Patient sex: M
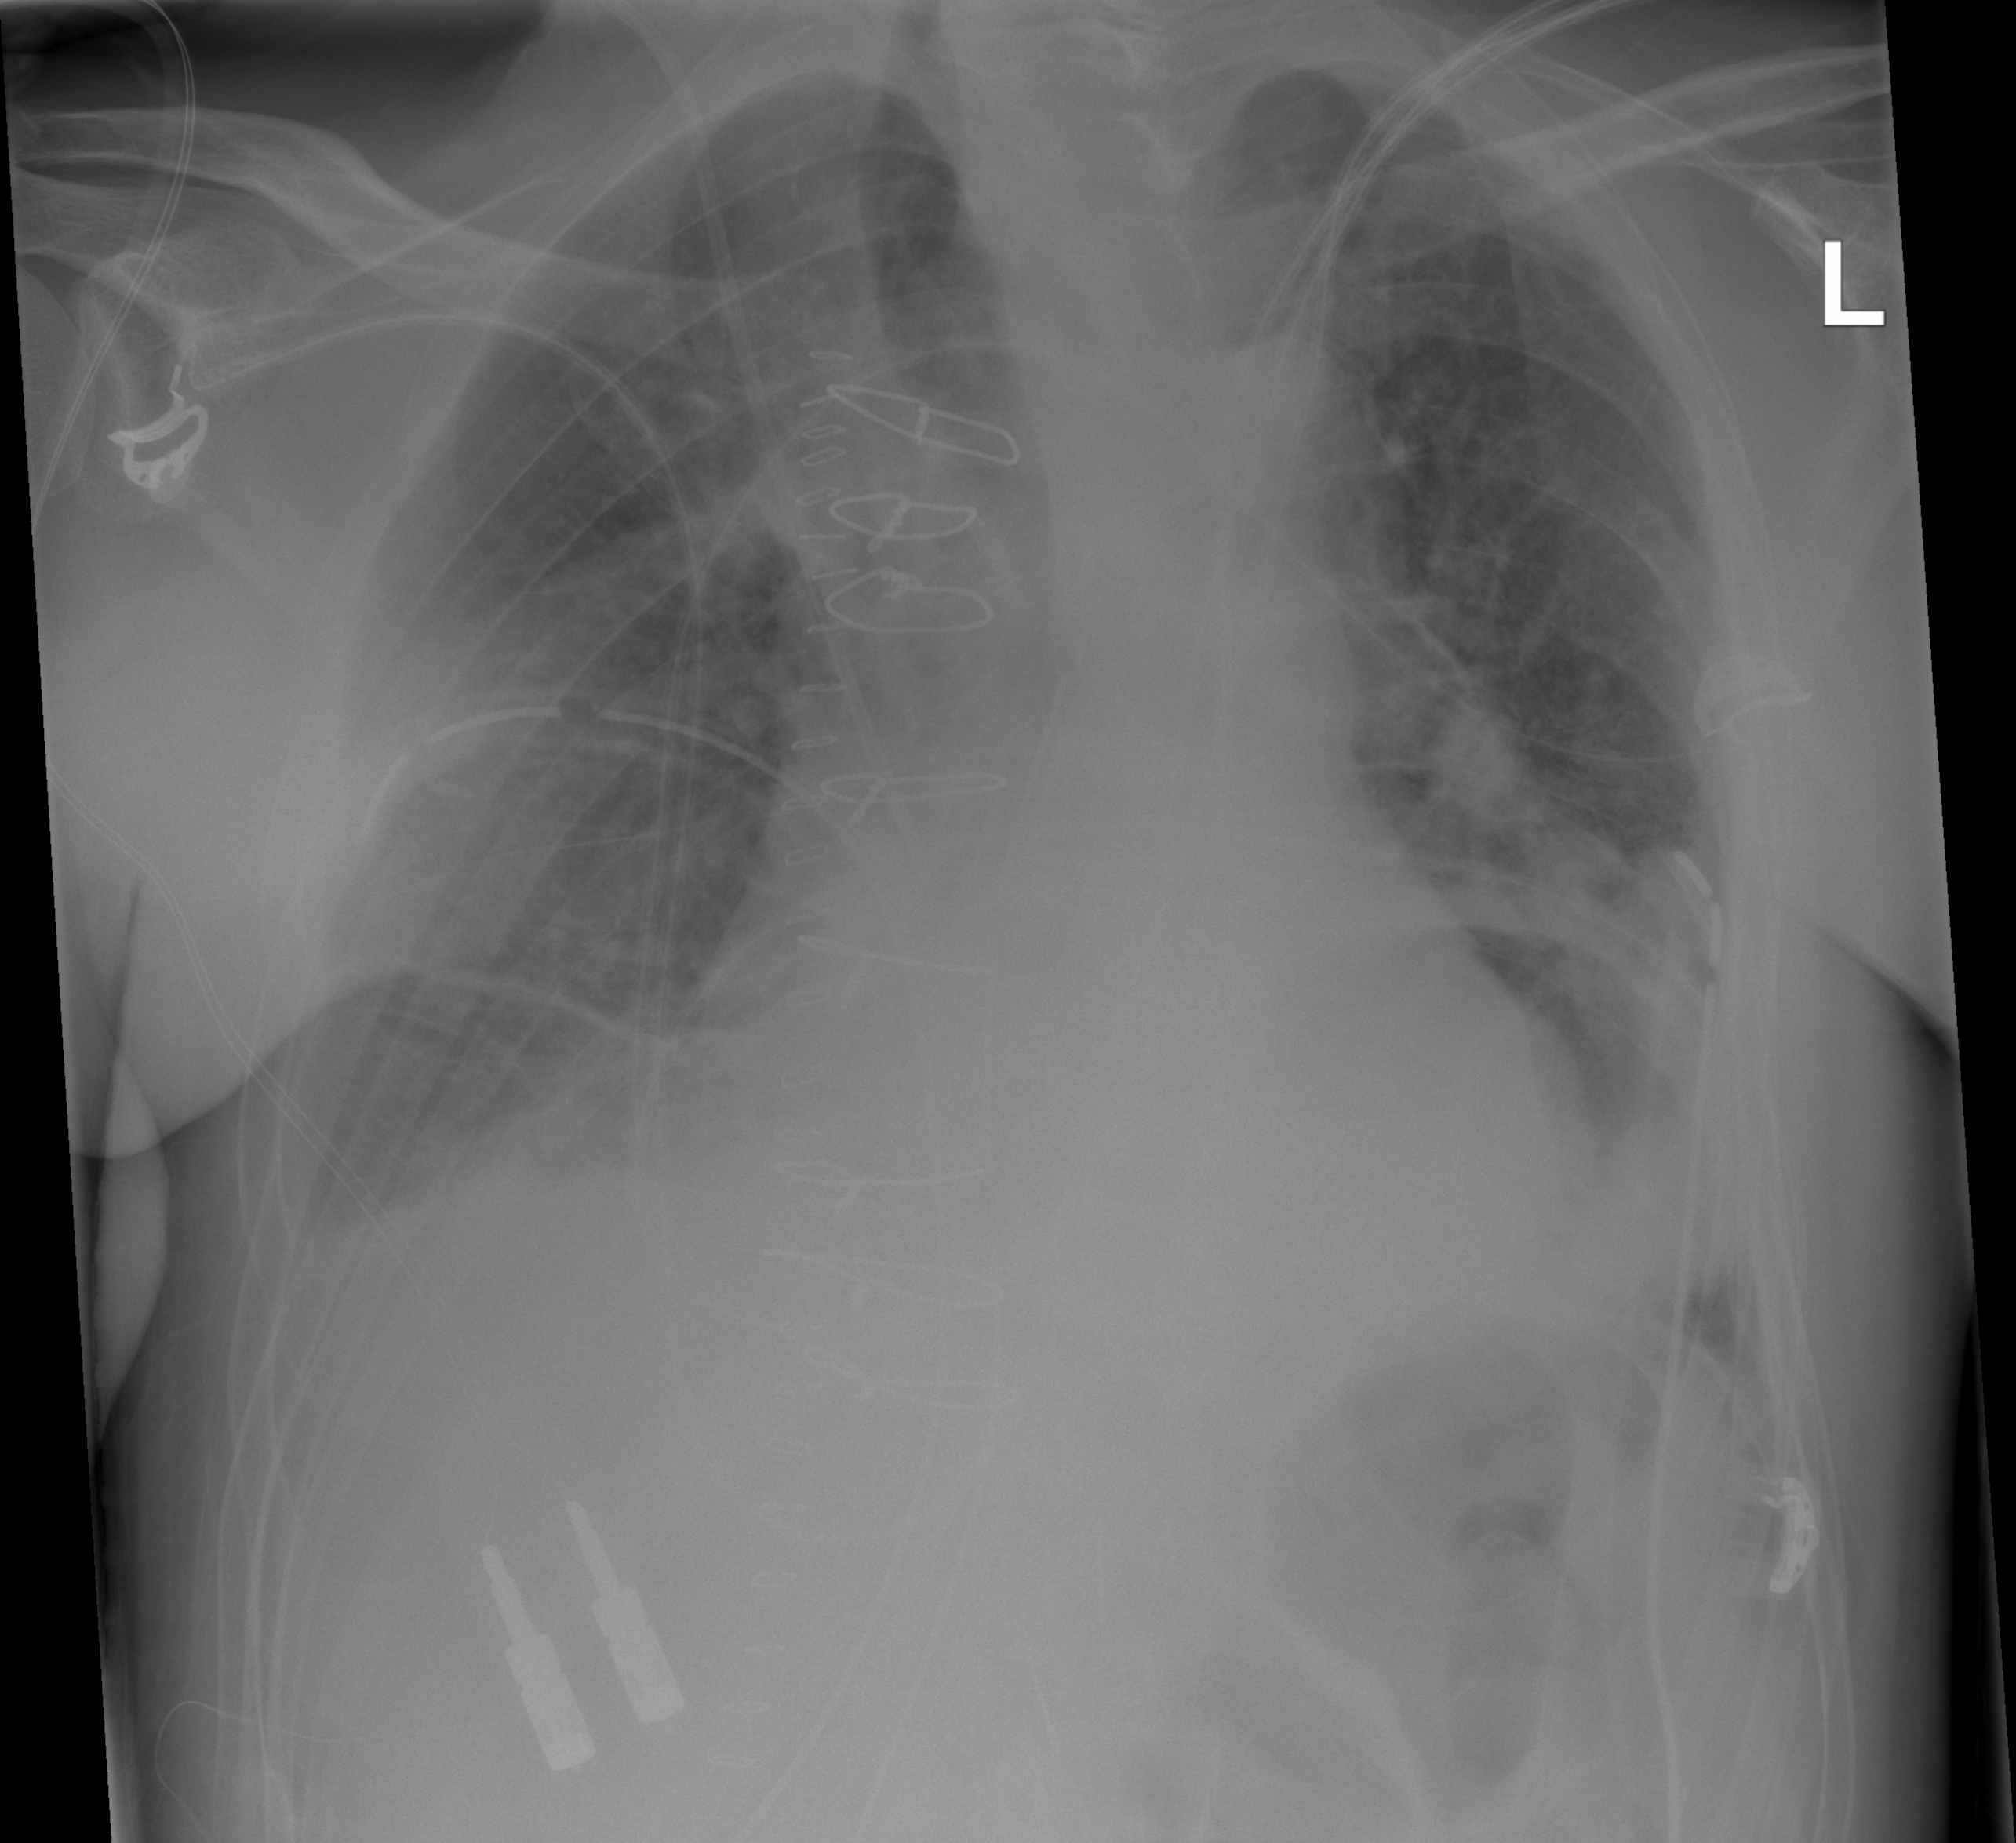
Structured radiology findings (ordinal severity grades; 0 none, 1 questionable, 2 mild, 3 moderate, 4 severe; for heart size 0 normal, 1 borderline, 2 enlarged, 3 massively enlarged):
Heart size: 1
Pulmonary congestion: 2
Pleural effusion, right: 0
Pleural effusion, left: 2
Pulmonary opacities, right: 0
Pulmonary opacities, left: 0
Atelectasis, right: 0
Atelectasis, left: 2